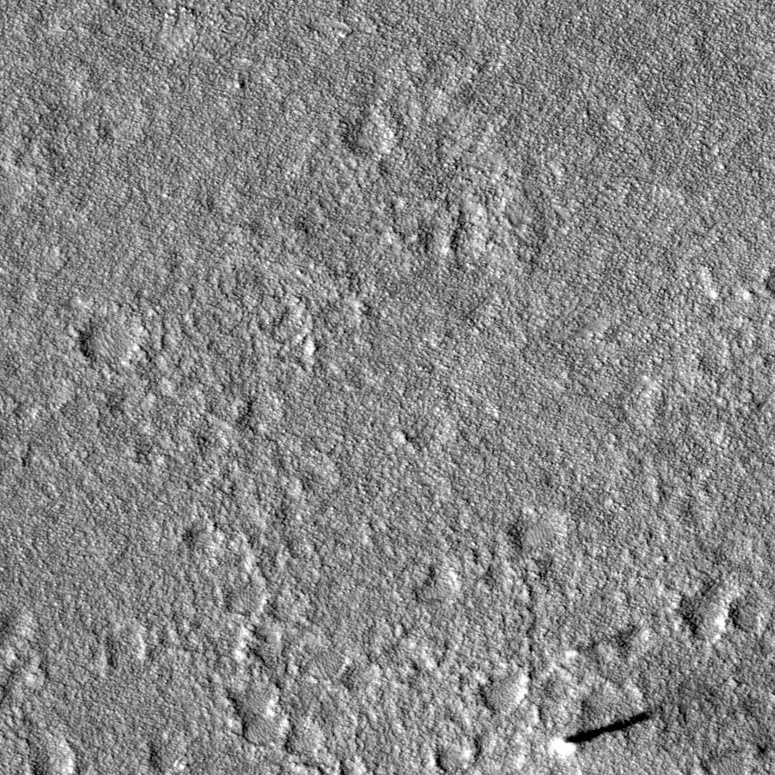
Label: dustdevil, dustdevil